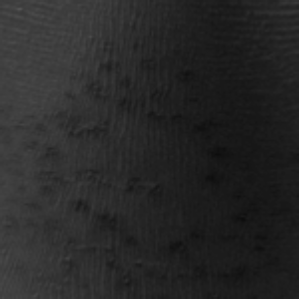
Label: frost